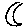
Label: moon